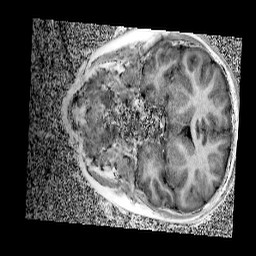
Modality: UNIT1
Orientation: coronal
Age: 11
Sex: male
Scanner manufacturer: siemens
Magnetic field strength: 3 T
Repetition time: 4 s
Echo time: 0.00299 s